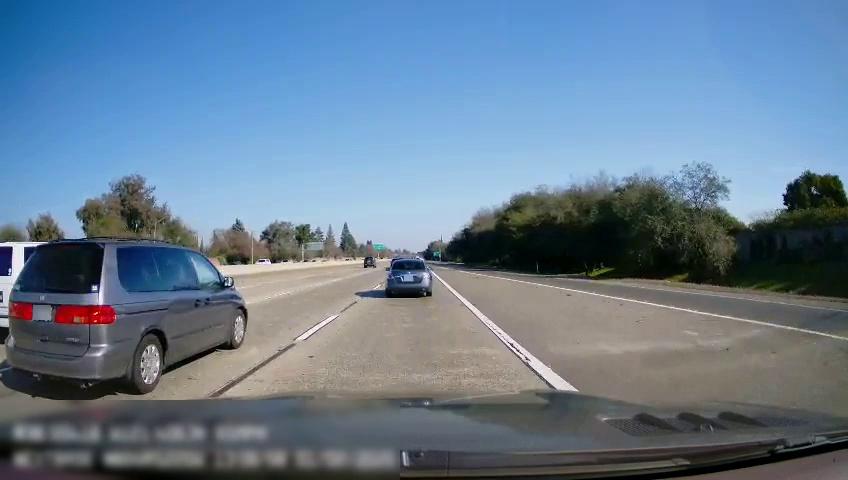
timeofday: Day
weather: Sunny
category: Drivable Space
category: Vehicles | SUV
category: Vehicles | Van
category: Vehicles | SUV
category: Vehicles | Car
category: Vehicles | SUV
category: Lanes | Current Lane
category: Lanes | Current Lane
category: Lanes | Alternate Lane
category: Lanes | Alternate Lane
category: Lanes | Alternate Lane
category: Lanes | Alternate Lane